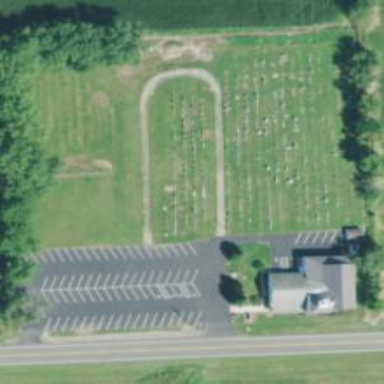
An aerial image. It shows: Cemetery.